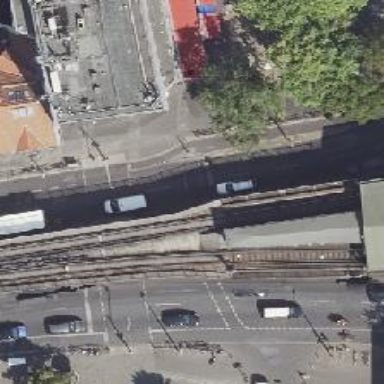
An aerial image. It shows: Subway entrance.